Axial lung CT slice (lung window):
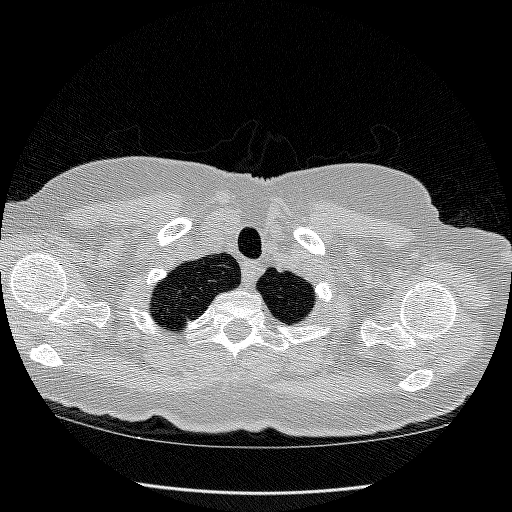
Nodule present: no